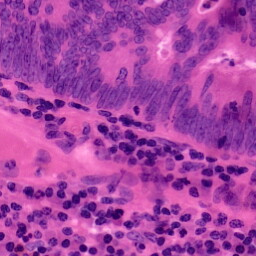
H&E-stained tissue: Colon